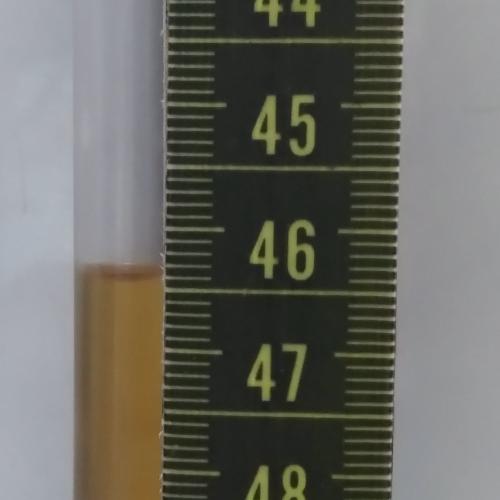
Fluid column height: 46.4 cm